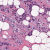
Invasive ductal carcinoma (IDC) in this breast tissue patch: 1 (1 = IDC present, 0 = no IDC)